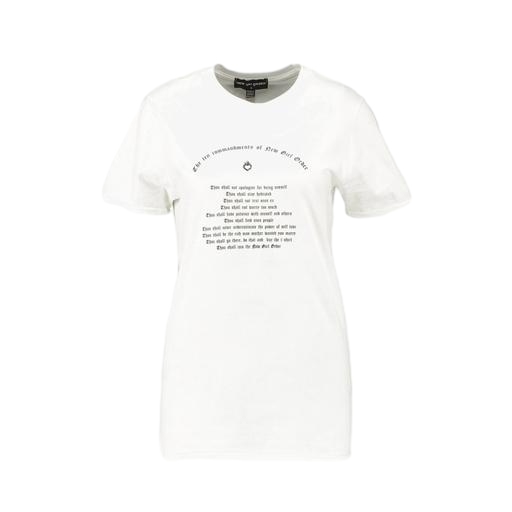
white shakespeare t-shirt, white t-shirt and black letters, white woman's tee, white background